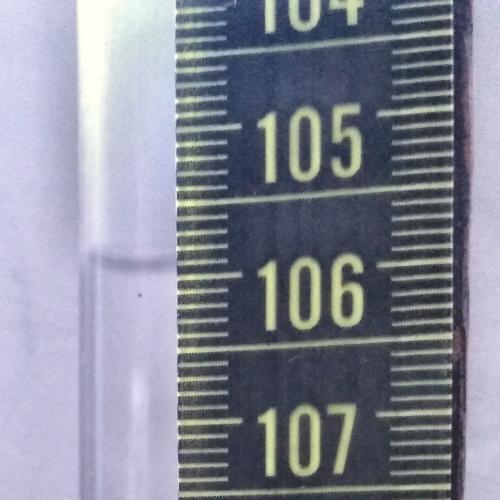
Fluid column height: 105.9 cm